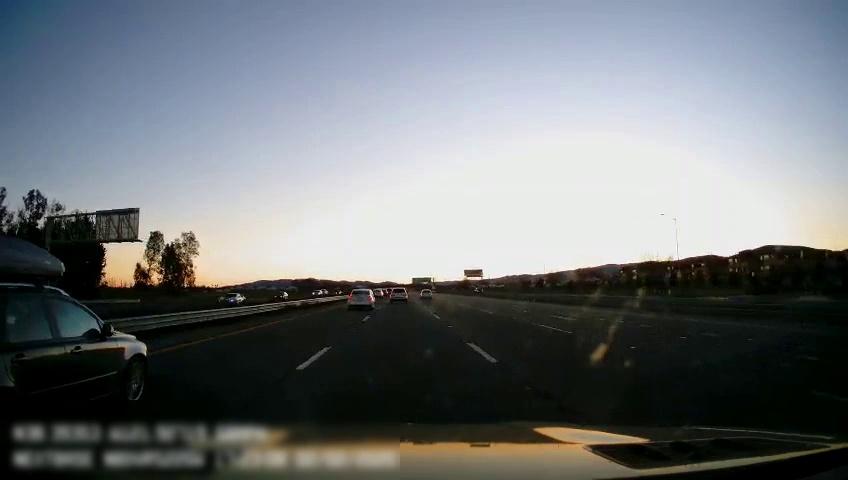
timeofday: Dusk/Dawn/Twilight
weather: Cloudy
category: Drivable Space
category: Vehicles | SUV
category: Vehicles | SUV
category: Vehicles | SUV
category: Vehicles | SUV
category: Vehicles | Car
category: Vehicles | SUV
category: Vehicles | Car
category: Vehicles | Truck
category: Vehicles | SUV
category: Lanes | Alternate Lane
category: Lanes | Current Lane
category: Lanes | Current Lane
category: Lanes | Alternate Lane
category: Lanes | Alternate Lane
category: Traffic | Signs